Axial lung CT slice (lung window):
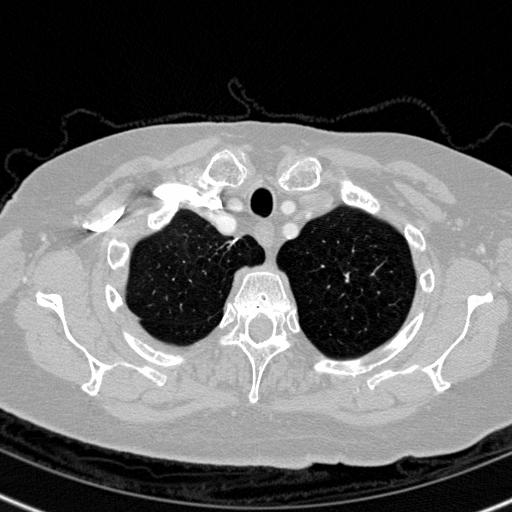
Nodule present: no